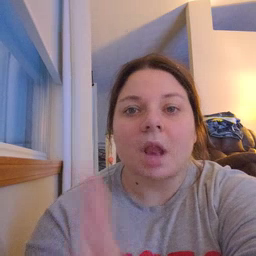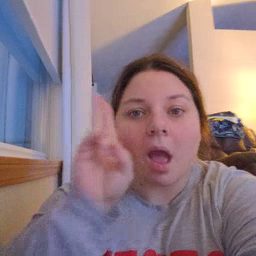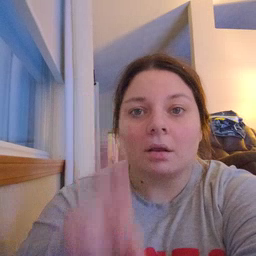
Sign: uncle